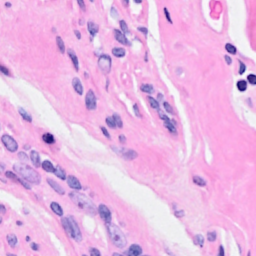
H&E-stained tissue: Breast